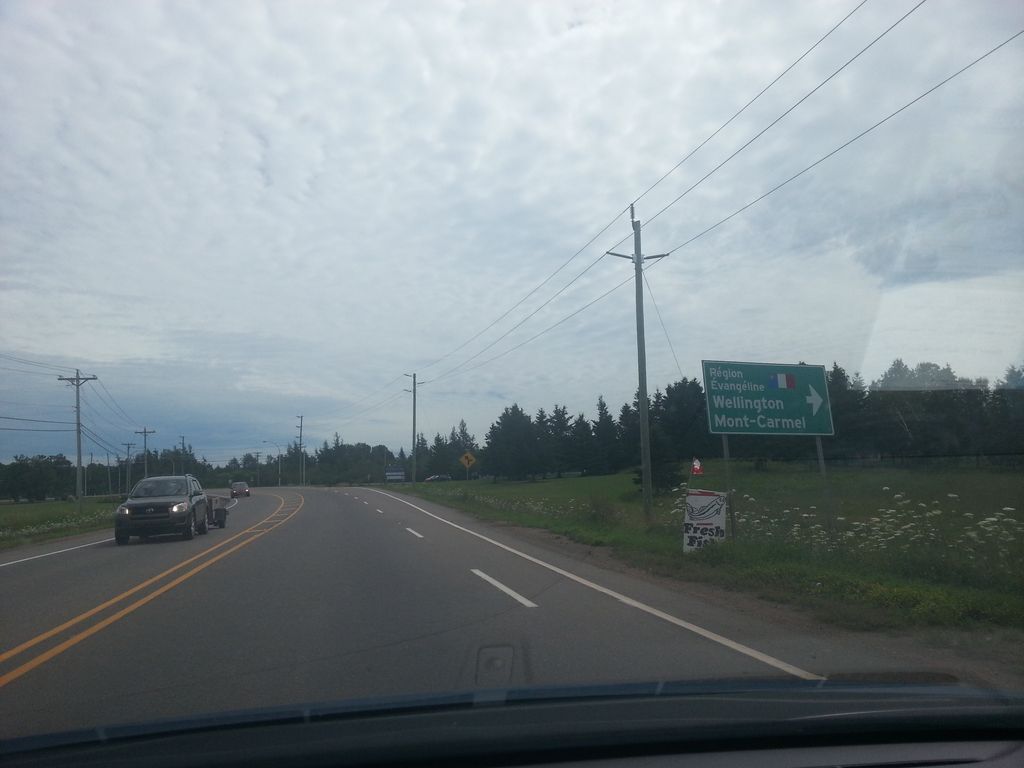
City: charlottetown